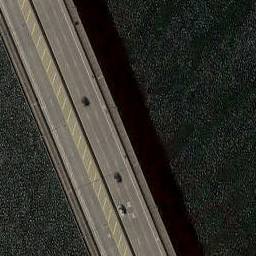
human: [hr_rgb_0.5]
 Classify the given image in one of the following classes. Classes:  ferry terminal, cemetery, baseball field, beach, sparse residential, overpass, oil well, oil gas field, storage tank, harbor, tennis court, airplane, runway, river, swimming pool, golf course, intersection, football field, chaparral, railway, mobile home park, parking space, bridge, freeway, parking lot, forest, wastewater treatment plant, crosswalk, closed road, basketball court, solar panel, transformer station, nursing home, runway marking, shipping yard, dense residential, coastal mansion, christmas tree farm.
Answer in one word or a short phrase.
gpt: bridge